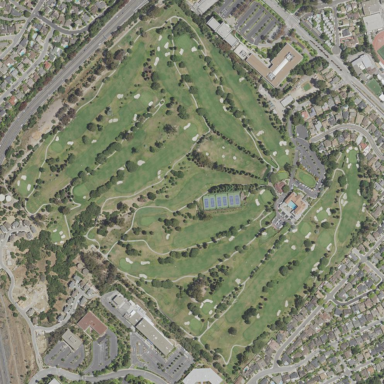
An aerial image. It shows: Golf course.